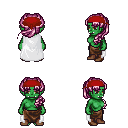
a pixel art fantasy rpg character, female body template, orc, green skin, white cape, robe skirt, pink princess hairstyle, red bandana, brown shoes, four views (front, back, left, right), 2x2 character sprite sheet, small pixel art, hard edges, no anti-aliasing